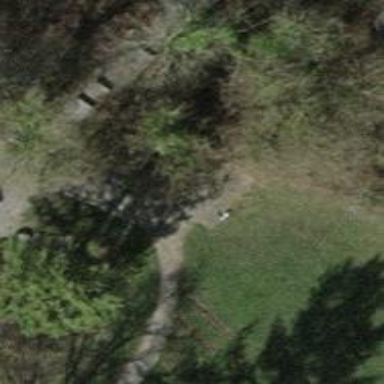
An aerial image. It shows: Brown bench in the vicinity.